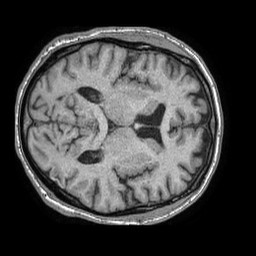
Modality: T1w
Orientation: axial
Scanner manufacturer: philips
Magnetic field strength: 1.5 T
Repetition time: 0.00753 s
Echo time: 0.00343 s